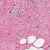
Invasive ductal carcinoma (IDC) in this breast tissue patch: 0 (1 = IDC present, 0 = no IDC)